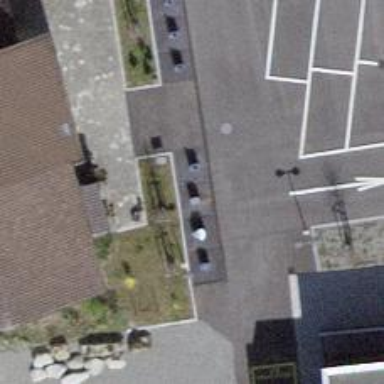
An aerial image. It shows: Brown bench.